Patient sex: F
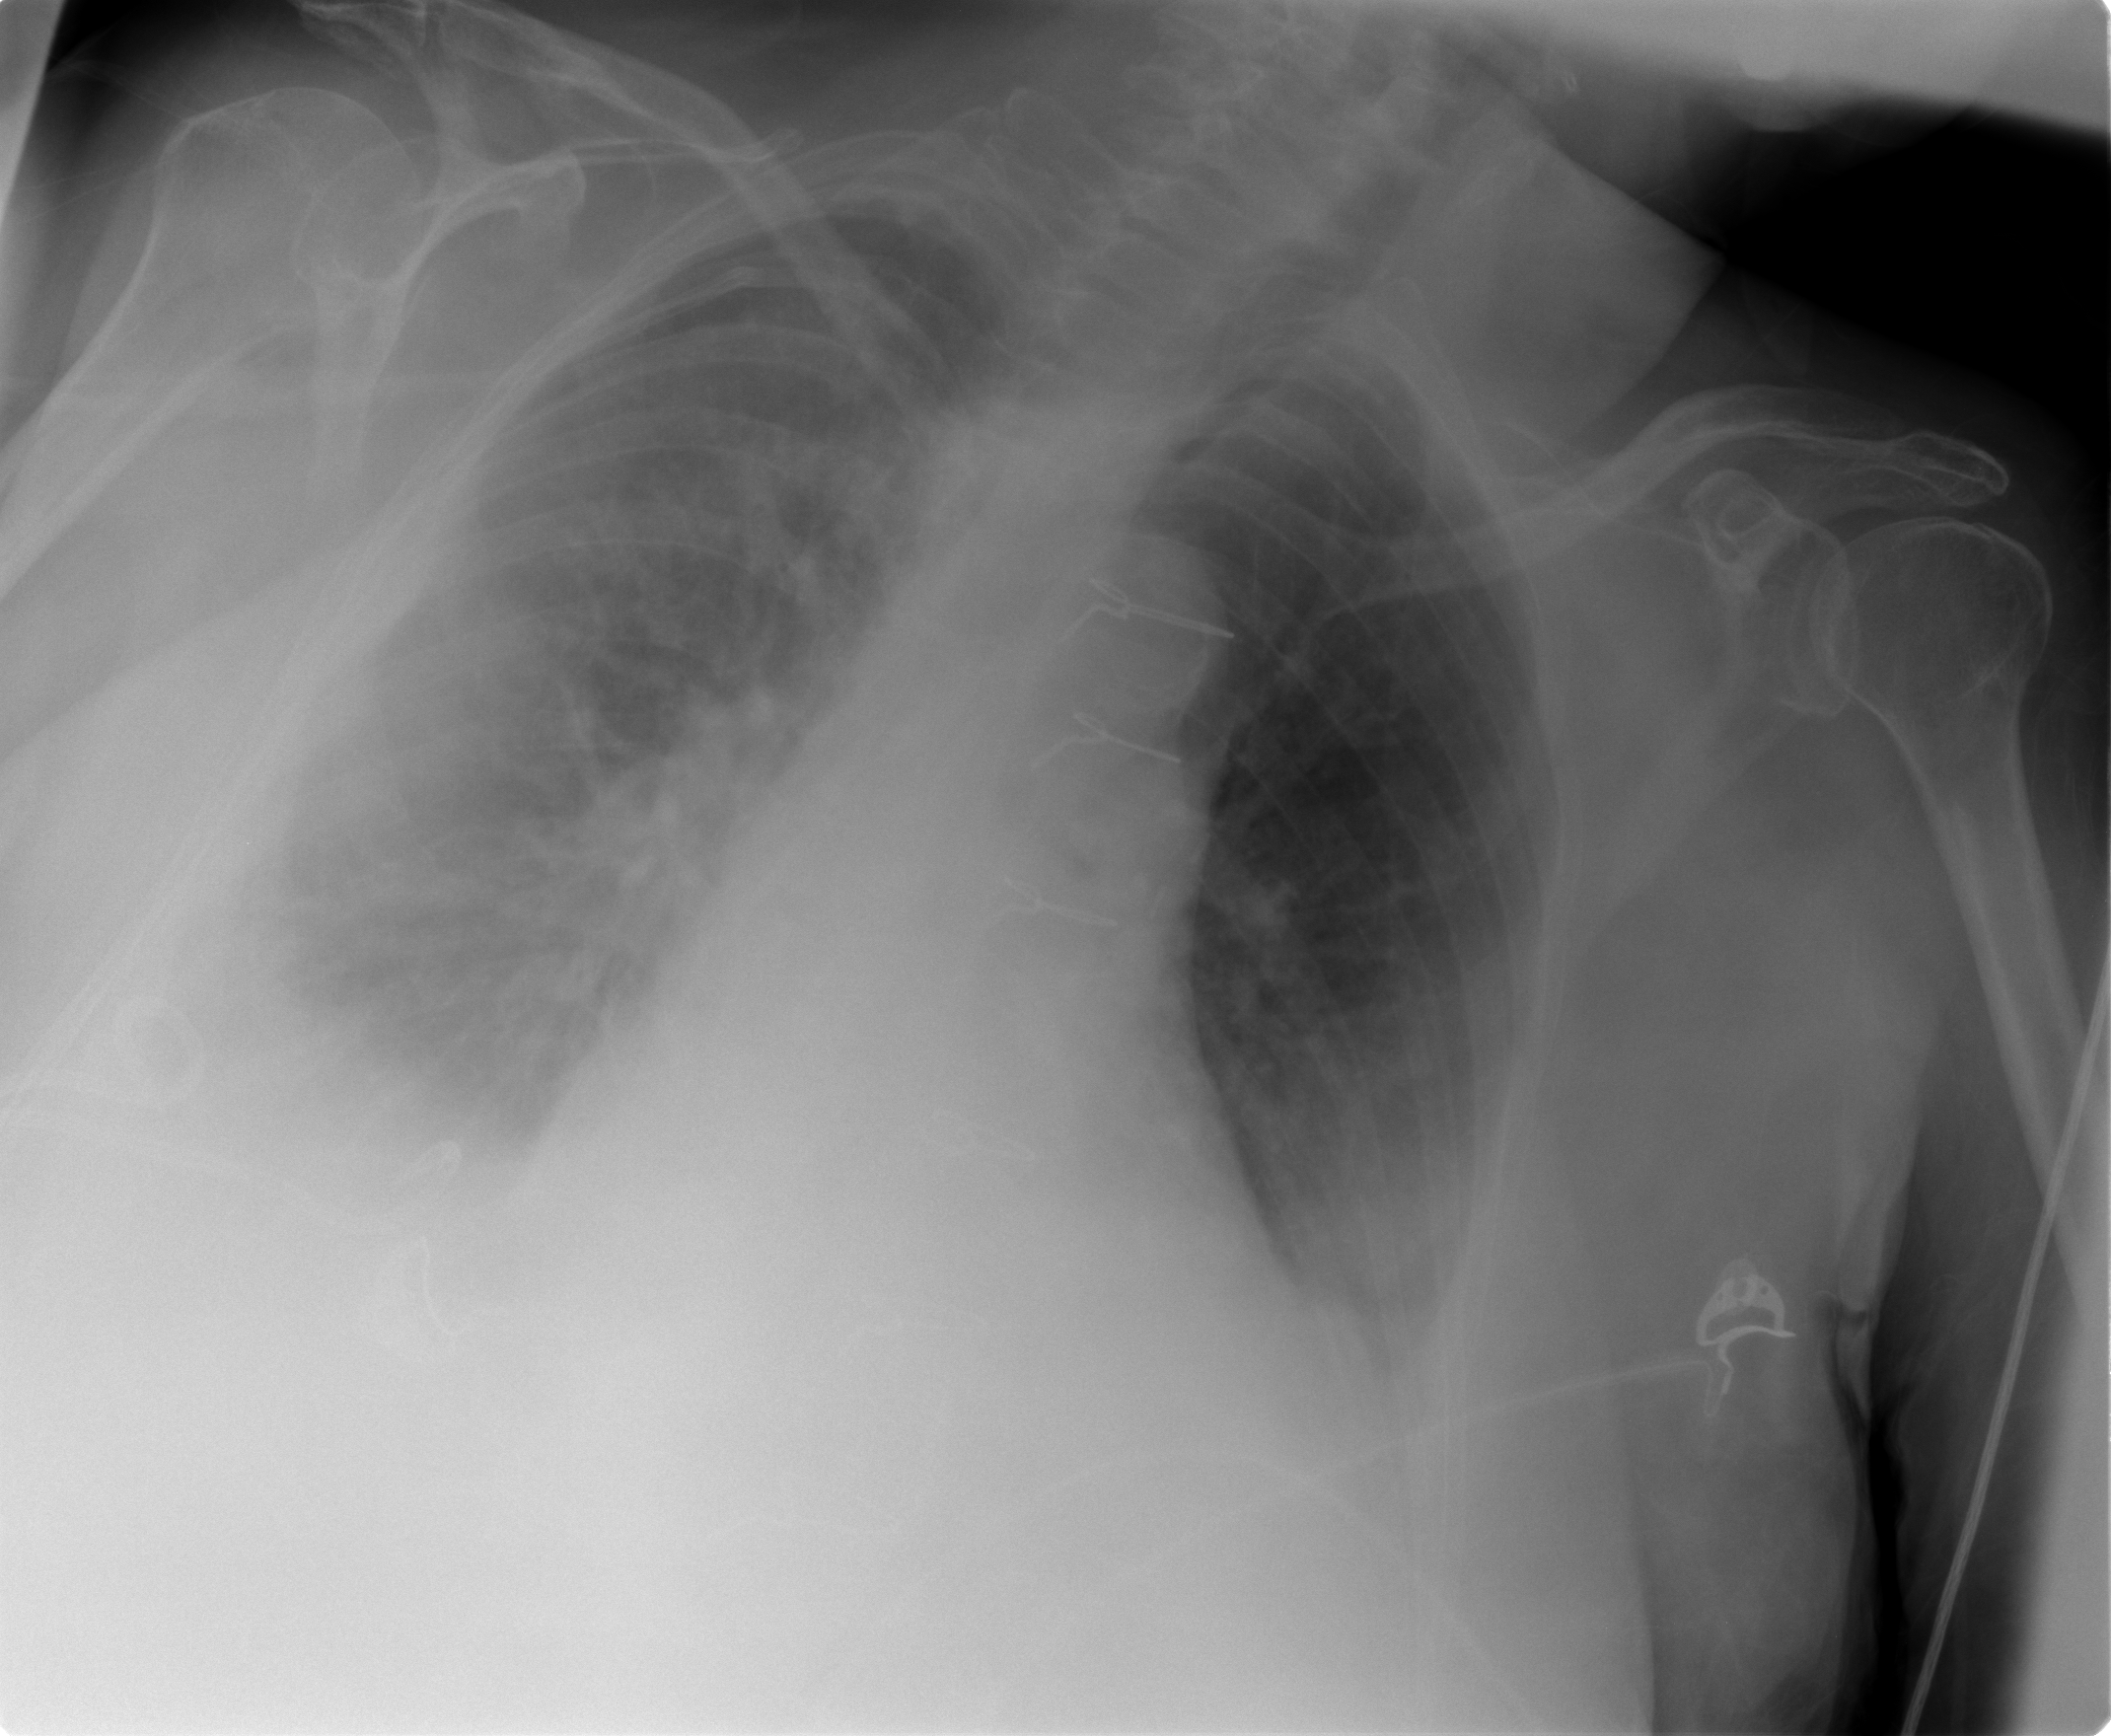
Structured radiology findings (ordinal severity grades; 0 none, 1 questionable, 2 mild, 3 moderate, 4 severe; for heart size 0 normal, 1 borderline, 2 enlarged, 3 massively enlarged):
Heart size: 2
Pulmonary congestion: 3
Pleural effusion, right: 3
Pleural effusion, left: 2
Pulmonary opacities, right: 2
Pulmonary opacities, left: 0
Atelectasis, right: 2
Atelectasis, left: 2